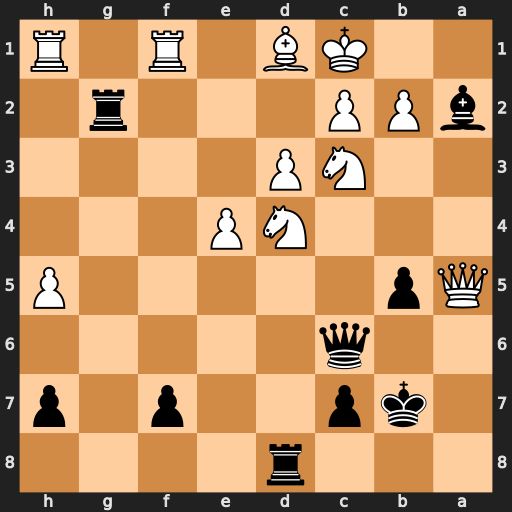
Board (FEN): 3r4/1kp2p1p/2q5/Qp5P/3NP3/2NP4/bPP3r1/2KB1R1R
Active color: b
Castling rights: -
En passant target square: -
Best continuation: Qh6+ Rf4 Qxf4#